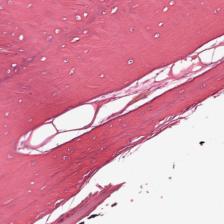
Label: Non-Tumor